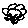
Label: flower